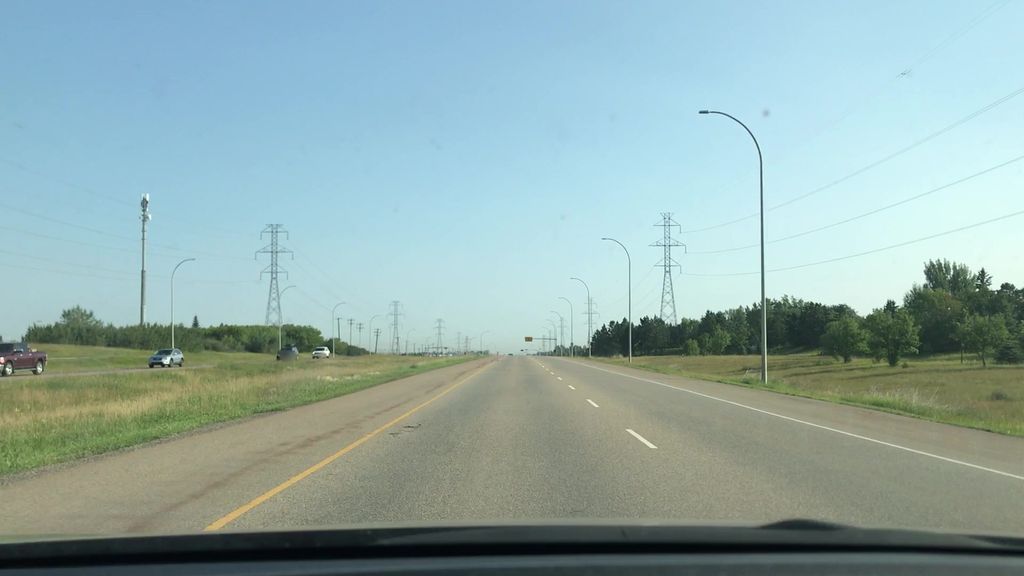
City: edmonton